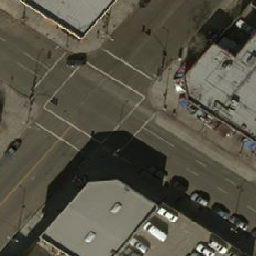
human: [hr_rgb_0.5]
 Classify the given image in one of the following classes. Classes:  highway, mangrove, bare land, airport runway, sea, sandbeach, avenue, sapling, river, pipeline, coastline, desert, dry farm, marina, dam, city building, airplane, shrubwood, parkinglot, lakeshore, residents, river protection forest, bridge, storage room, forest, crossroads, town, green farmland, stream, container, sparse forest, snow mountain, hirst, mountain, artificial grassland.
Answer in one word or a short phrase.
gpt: crossroads